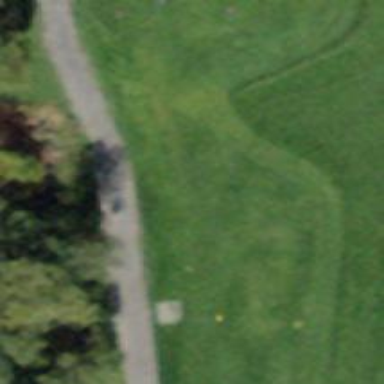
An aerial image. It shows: Golf tee.